Field crop: maize
Growth stage: 2
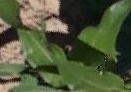
Species: maize